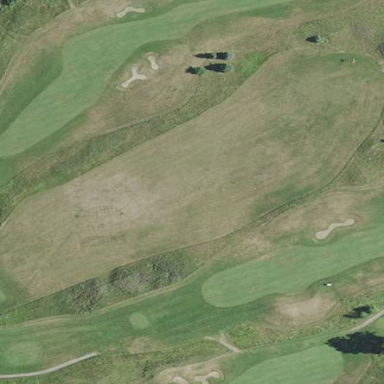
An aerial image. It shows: Rough grassy area used for golf.